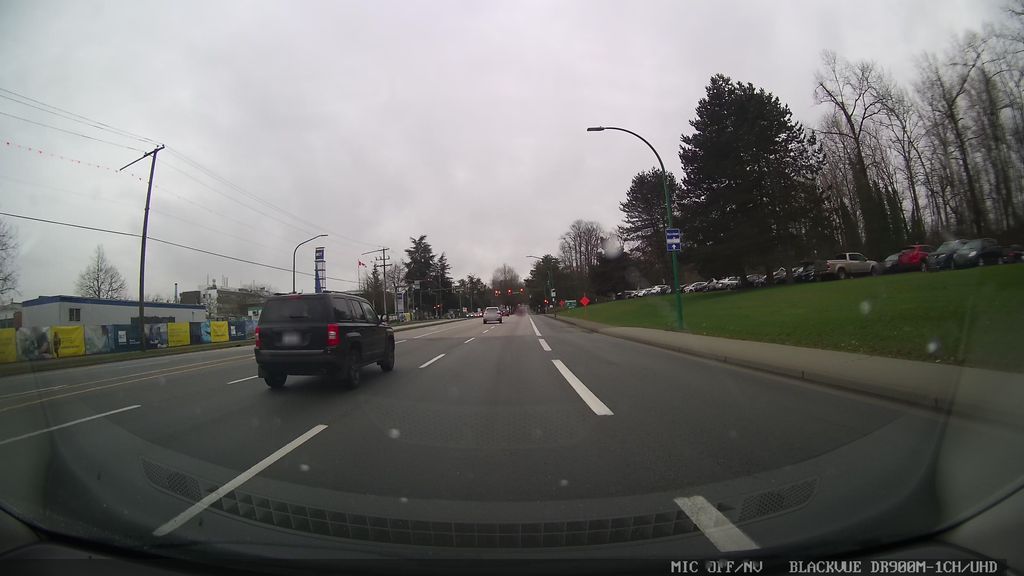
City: vancouver